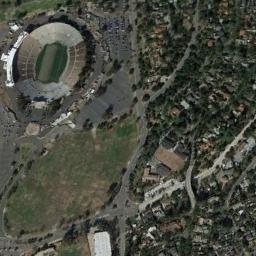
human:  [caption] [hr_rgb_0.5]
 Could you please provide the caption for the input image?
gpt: The stadium is on the grass next to some buildings and trees .

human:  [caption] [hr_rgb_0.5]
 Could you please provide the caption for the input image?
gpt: There is a green lawn on one side of this stadium .

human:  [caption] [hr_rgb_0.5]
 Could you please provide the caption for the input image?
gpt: The circular stadium is built on the lawn next to the forest and residential area .

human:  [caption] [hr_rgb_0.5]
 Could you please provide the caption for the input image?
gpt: Many buildings of different shapes are beside the stadium .

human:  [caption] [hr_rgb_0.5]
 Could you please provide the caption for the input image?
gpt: There are many green trees near the stadium .